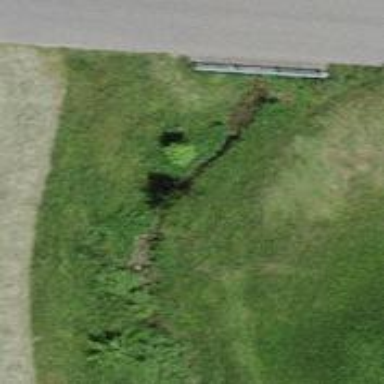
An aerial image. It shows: Ditch in the surroundings.